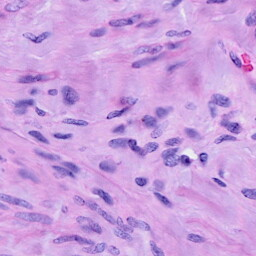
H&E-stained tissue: Cervix